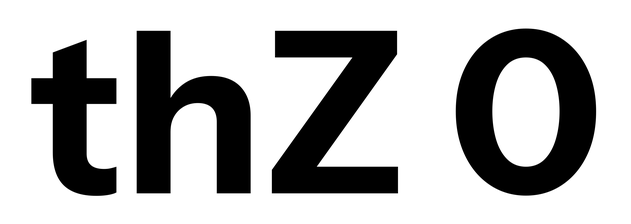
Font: InstrumentSans_Bold